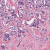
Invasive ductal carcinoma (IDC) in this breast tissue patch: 1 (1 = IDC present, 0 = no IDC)